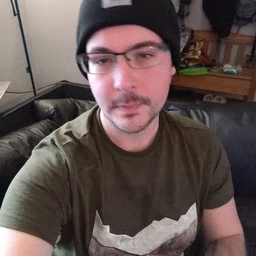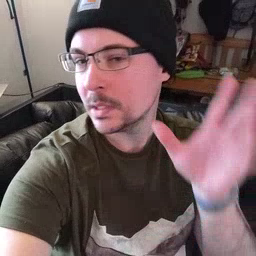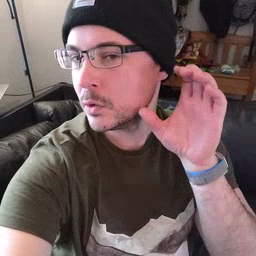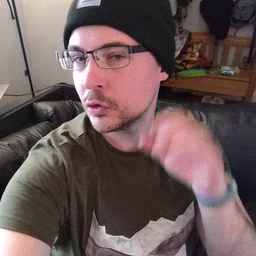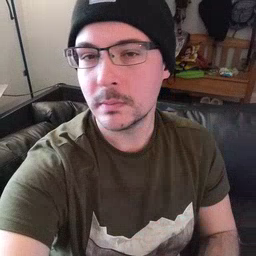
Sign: hear